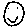
Label: smiley face